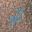
Label: 7